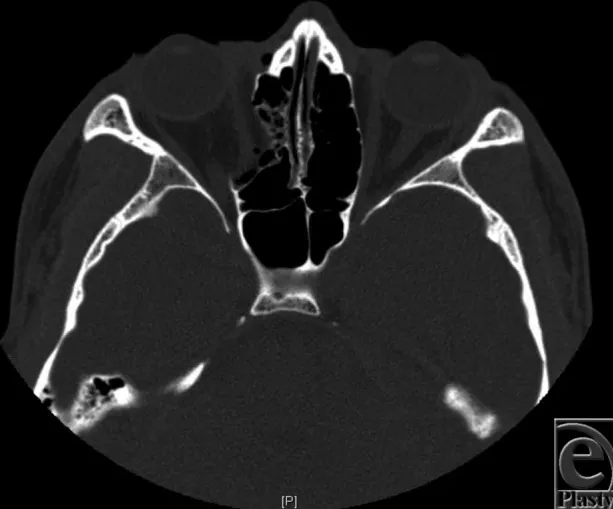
Sagittal view demonstrating similar characteristics with volume enlargement of the right orbit.
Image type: radiology (ct)